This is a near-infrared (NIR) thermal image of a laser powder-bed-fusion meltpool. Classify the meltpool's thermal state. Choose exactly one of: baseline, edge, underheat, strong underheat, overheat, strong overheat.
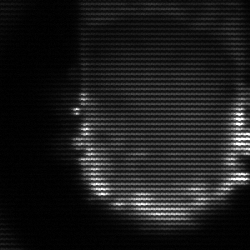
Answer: baseline